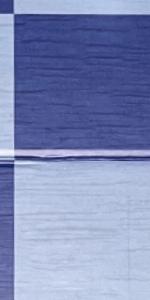
Label: Empty